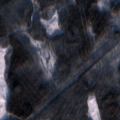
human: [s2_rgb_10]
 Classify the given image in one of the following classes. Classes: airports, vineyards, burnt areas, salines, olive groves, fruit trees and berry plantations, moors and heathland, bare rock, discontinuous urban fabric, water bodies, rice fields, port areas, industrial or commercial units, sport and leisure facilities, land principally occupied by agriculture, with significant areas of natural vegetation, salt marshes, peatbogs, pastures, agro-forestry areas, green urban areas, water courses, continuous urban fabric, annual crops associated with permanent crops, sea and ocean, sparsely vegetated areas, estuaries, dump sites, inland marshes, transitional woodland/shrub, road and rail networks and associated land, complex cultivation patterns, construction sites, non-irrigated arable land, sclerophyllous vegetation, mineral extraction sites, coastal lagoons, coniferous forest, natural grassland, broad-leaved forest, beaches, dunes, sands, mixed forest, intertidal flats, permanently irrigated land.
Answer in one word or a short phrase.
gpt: coniferous forest, mixed forest, transitional woodland/shrub, peatbogs